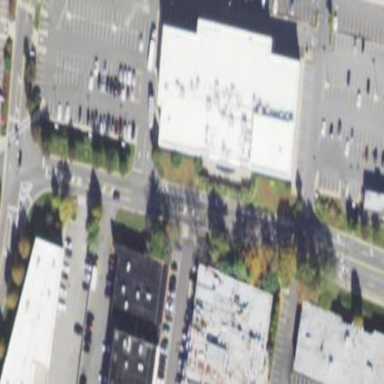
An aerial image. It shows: Cinema building.